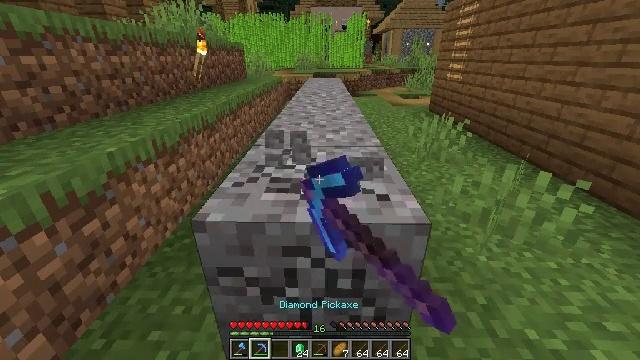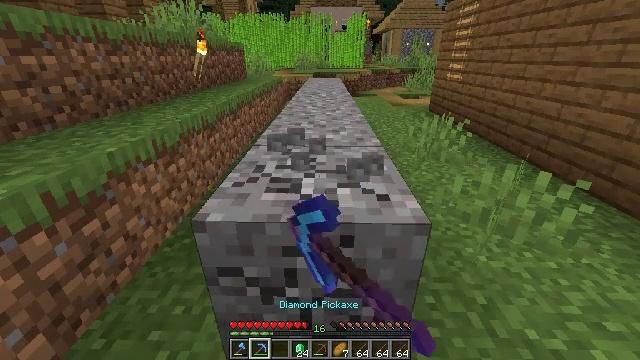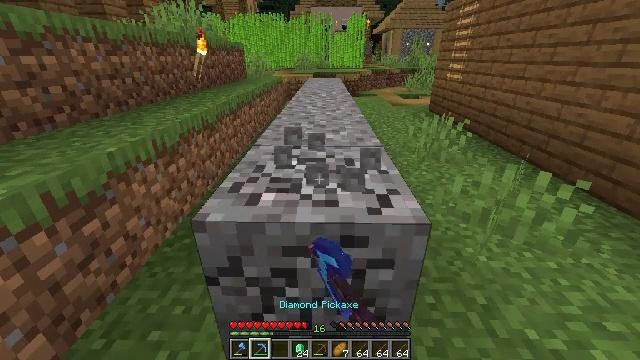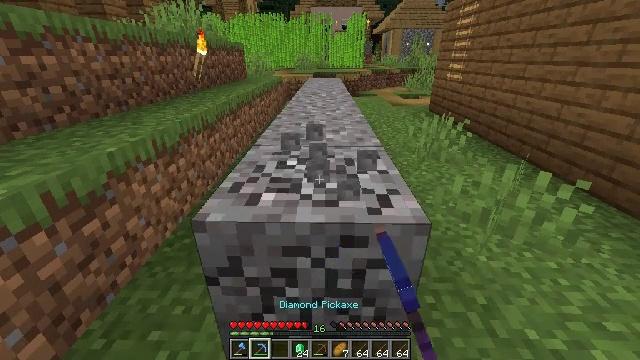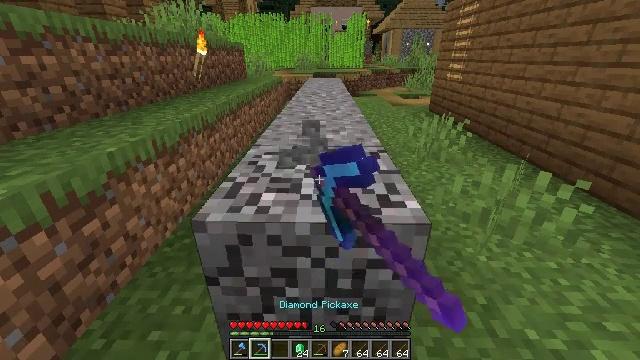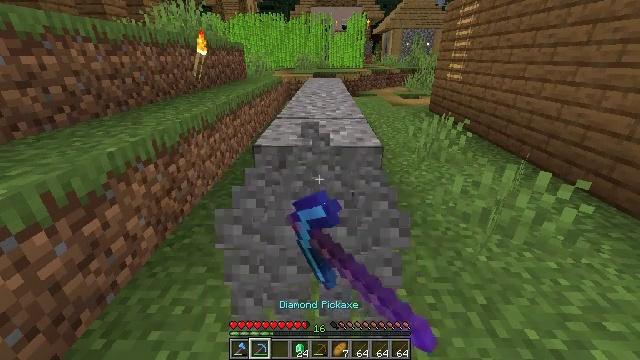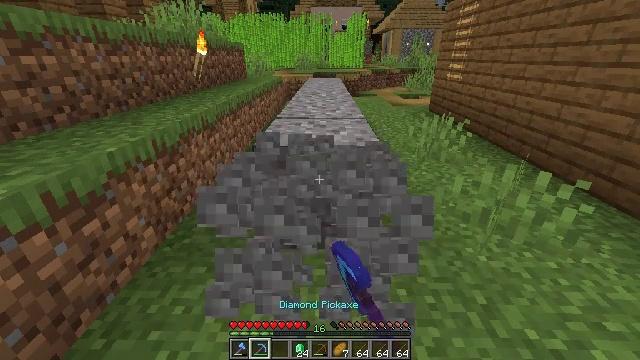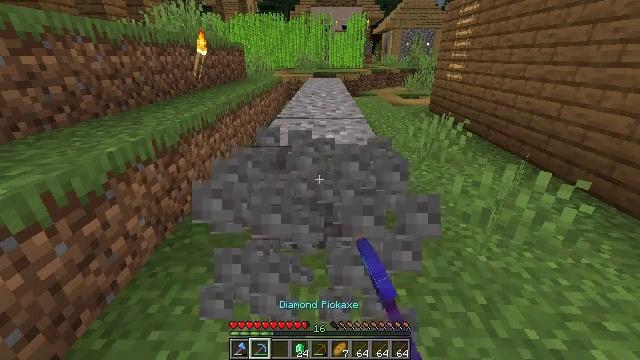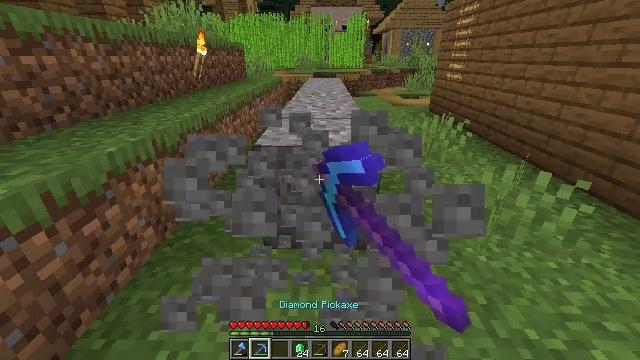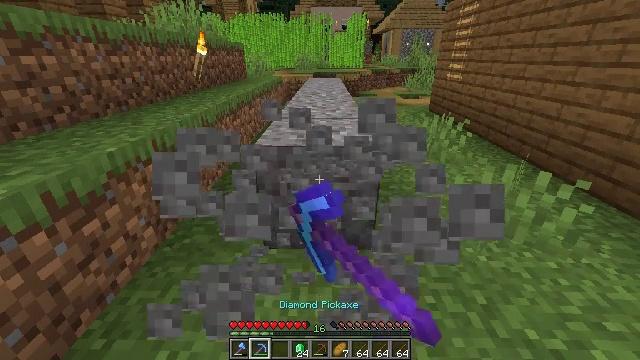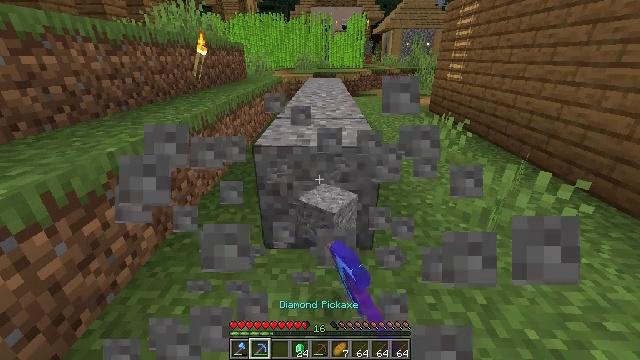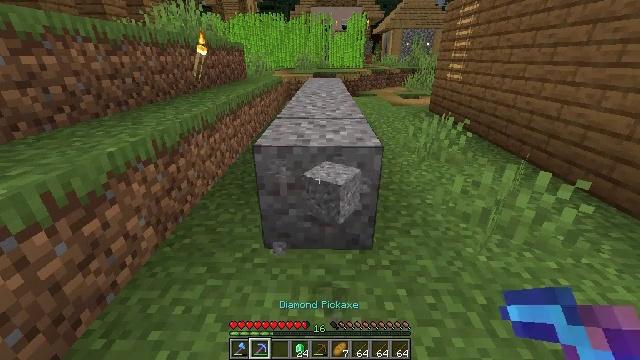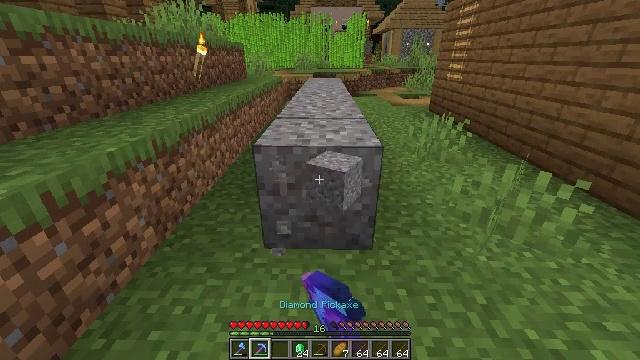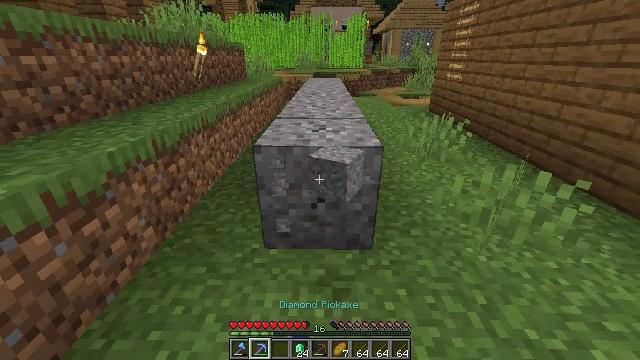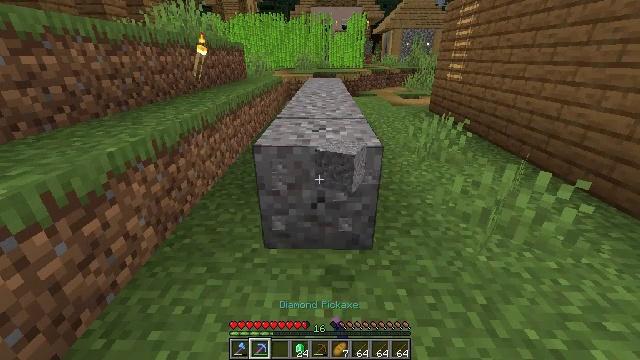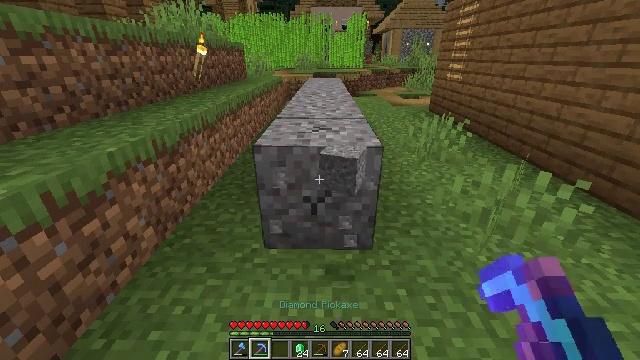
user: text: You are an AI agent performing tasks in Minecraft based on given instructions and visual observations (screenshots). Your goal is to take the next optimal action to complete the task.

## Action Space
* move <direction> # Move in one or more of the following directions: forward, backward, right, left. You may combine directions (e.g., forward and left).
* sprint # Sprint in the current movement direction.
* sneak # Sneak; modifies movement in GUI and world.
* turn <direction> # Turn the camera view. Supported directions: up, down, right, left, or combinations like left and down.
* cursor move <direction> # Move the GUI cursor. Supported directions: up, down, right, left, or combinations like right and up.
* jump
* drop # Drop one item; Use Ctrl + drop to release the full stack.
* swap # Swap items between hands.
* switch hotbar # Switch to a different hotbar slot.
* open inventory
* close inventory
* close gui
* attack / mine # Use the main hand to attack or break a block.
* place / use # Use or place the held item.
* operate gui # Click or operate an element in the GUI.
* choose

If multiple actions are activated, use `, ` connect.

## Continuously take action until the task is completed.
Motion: motion action
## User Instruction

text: Collect gravel for your inventory.
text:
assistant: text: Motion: attack / mine
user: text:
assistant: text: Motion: attack / mine
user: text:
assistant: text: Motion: attack / mine
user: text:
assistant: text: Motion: attack / mine
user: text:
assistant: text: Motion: attack / mine
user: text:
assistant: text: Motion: attack / mine
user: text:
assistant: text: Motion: attack / mine
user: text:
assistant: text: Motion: attack / mine
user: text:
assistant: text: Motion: attack / mine
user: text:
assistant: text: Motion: attack / mine
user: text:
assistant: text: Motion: attack / mine
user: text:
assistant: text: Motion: attack / mine
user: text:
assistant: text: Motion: attack / mine
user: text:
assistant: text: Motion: attack / mine
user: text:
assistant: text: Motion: attack / mine
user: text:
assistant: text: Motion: attack / mine
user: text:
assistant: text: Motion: attack / mine
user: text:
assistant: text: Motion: attack / mine
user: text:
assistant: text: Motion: attack / mine
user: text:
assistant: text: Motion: attack / mine
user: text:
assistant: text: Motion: attack / mine
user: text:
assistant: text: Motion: attack / mine
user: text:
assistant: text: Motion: attack / mine
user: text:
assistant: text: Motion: attack / mine
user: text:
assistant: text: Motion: attack / mine
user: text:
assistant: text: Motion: attack / mine
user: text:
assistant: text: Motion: attack / mine
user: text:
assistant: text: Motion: attack / mine
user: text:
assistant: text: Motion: attack / mine
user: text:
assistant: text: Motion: attack / mine